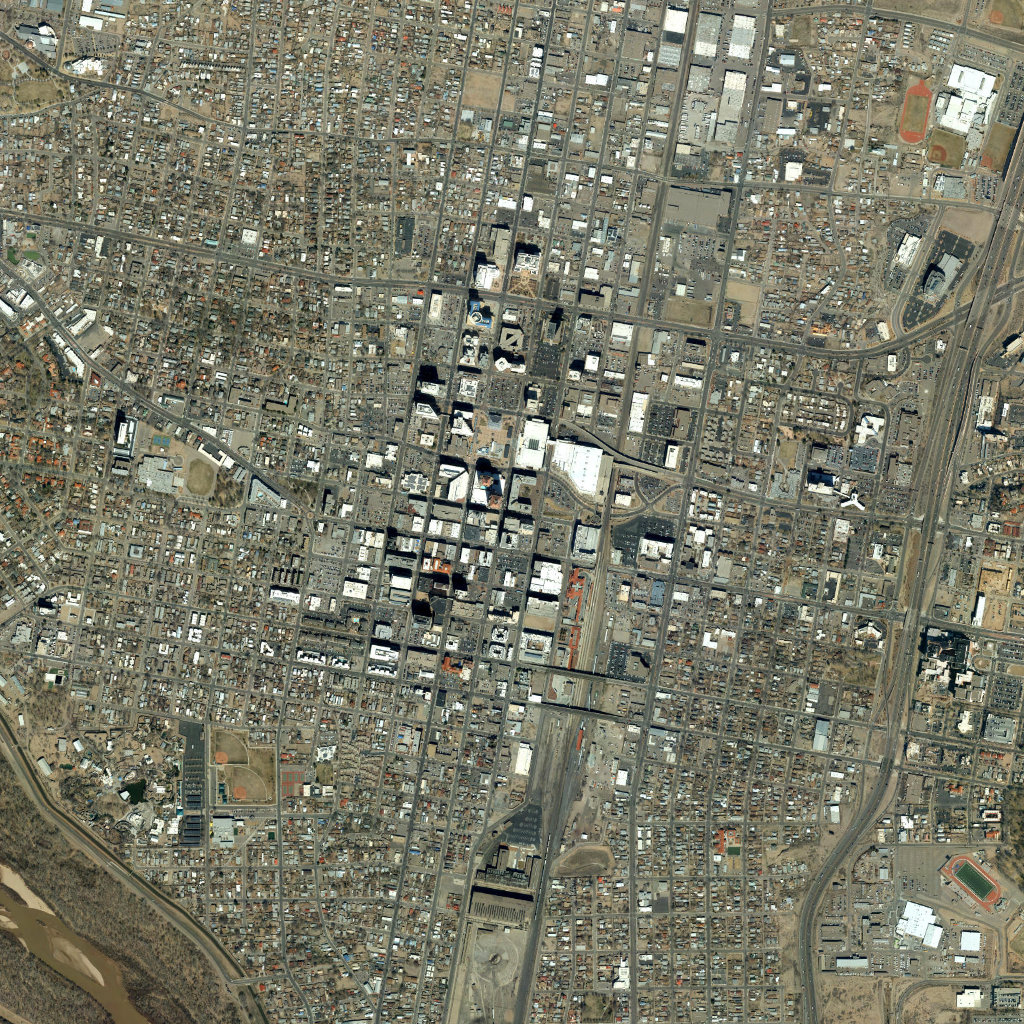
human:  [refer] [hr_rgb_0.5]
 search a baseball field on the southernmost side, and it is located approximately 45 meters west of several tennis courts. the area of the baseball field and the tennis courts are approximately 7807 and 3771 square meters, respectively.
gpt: <box>[[21, 74, 26, 78, 0]]</box>